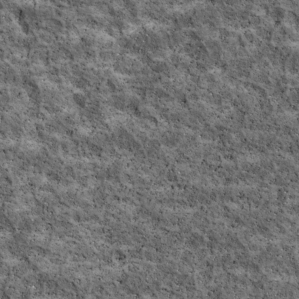
Label: non_frost